Field crop: maize
Growth stage: 1
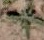
Species: atriplex